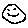
Label: smiley face